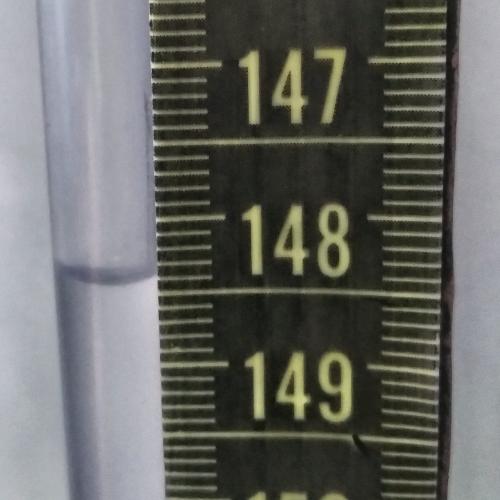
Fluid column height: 148.4 cm